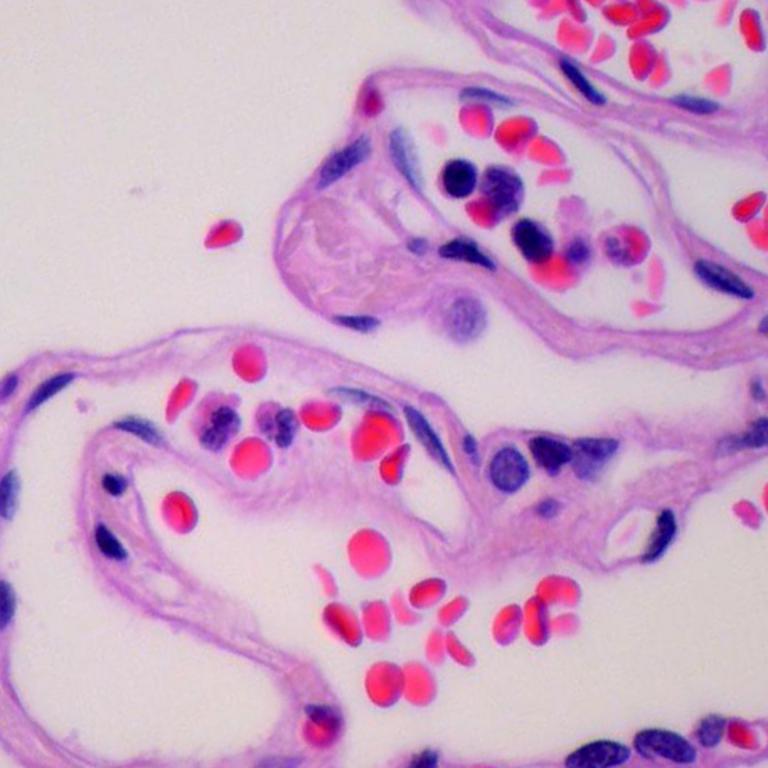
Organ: lung
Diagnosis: benign